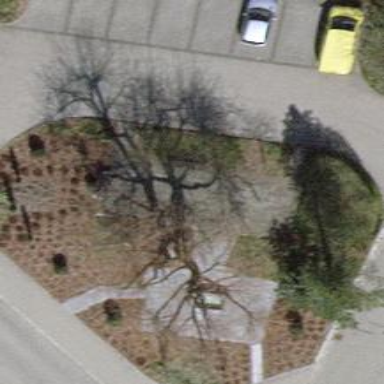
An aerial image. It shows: Urban area featuring tree as natural element.